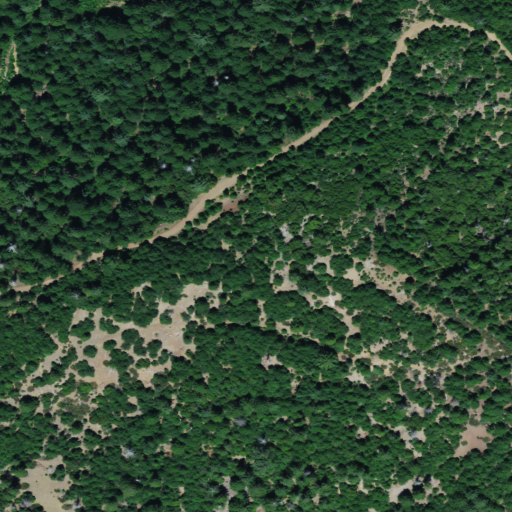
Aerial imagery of mountain in California named Low Mountain containing grassland and open development